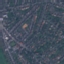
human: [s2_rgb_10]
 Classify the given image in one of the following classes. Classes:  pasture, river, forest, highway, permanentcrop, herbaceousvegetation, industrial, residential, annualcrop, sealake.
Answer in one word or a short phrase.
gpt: Residential